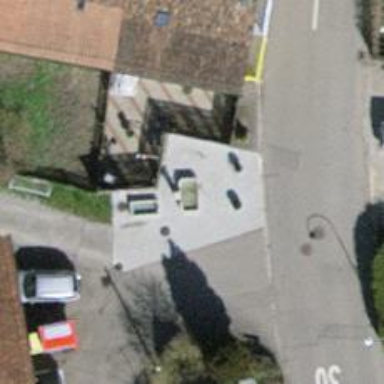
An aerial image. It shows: Fountain.